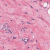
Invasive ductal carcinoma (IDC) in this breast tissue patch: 0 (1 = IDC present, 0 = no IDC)